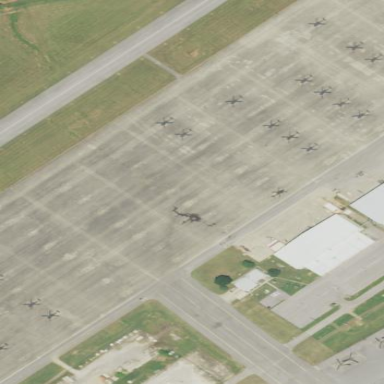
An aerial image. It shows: Asphalt apron at the airport.